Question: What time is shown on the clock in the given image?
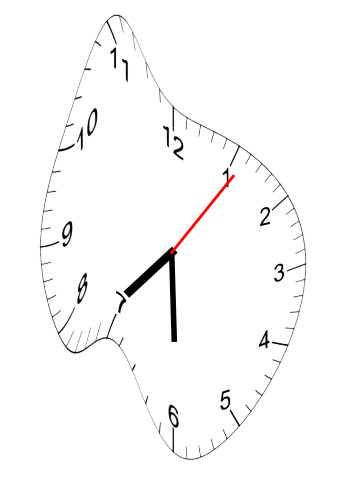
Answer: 07:30:06